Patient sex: M
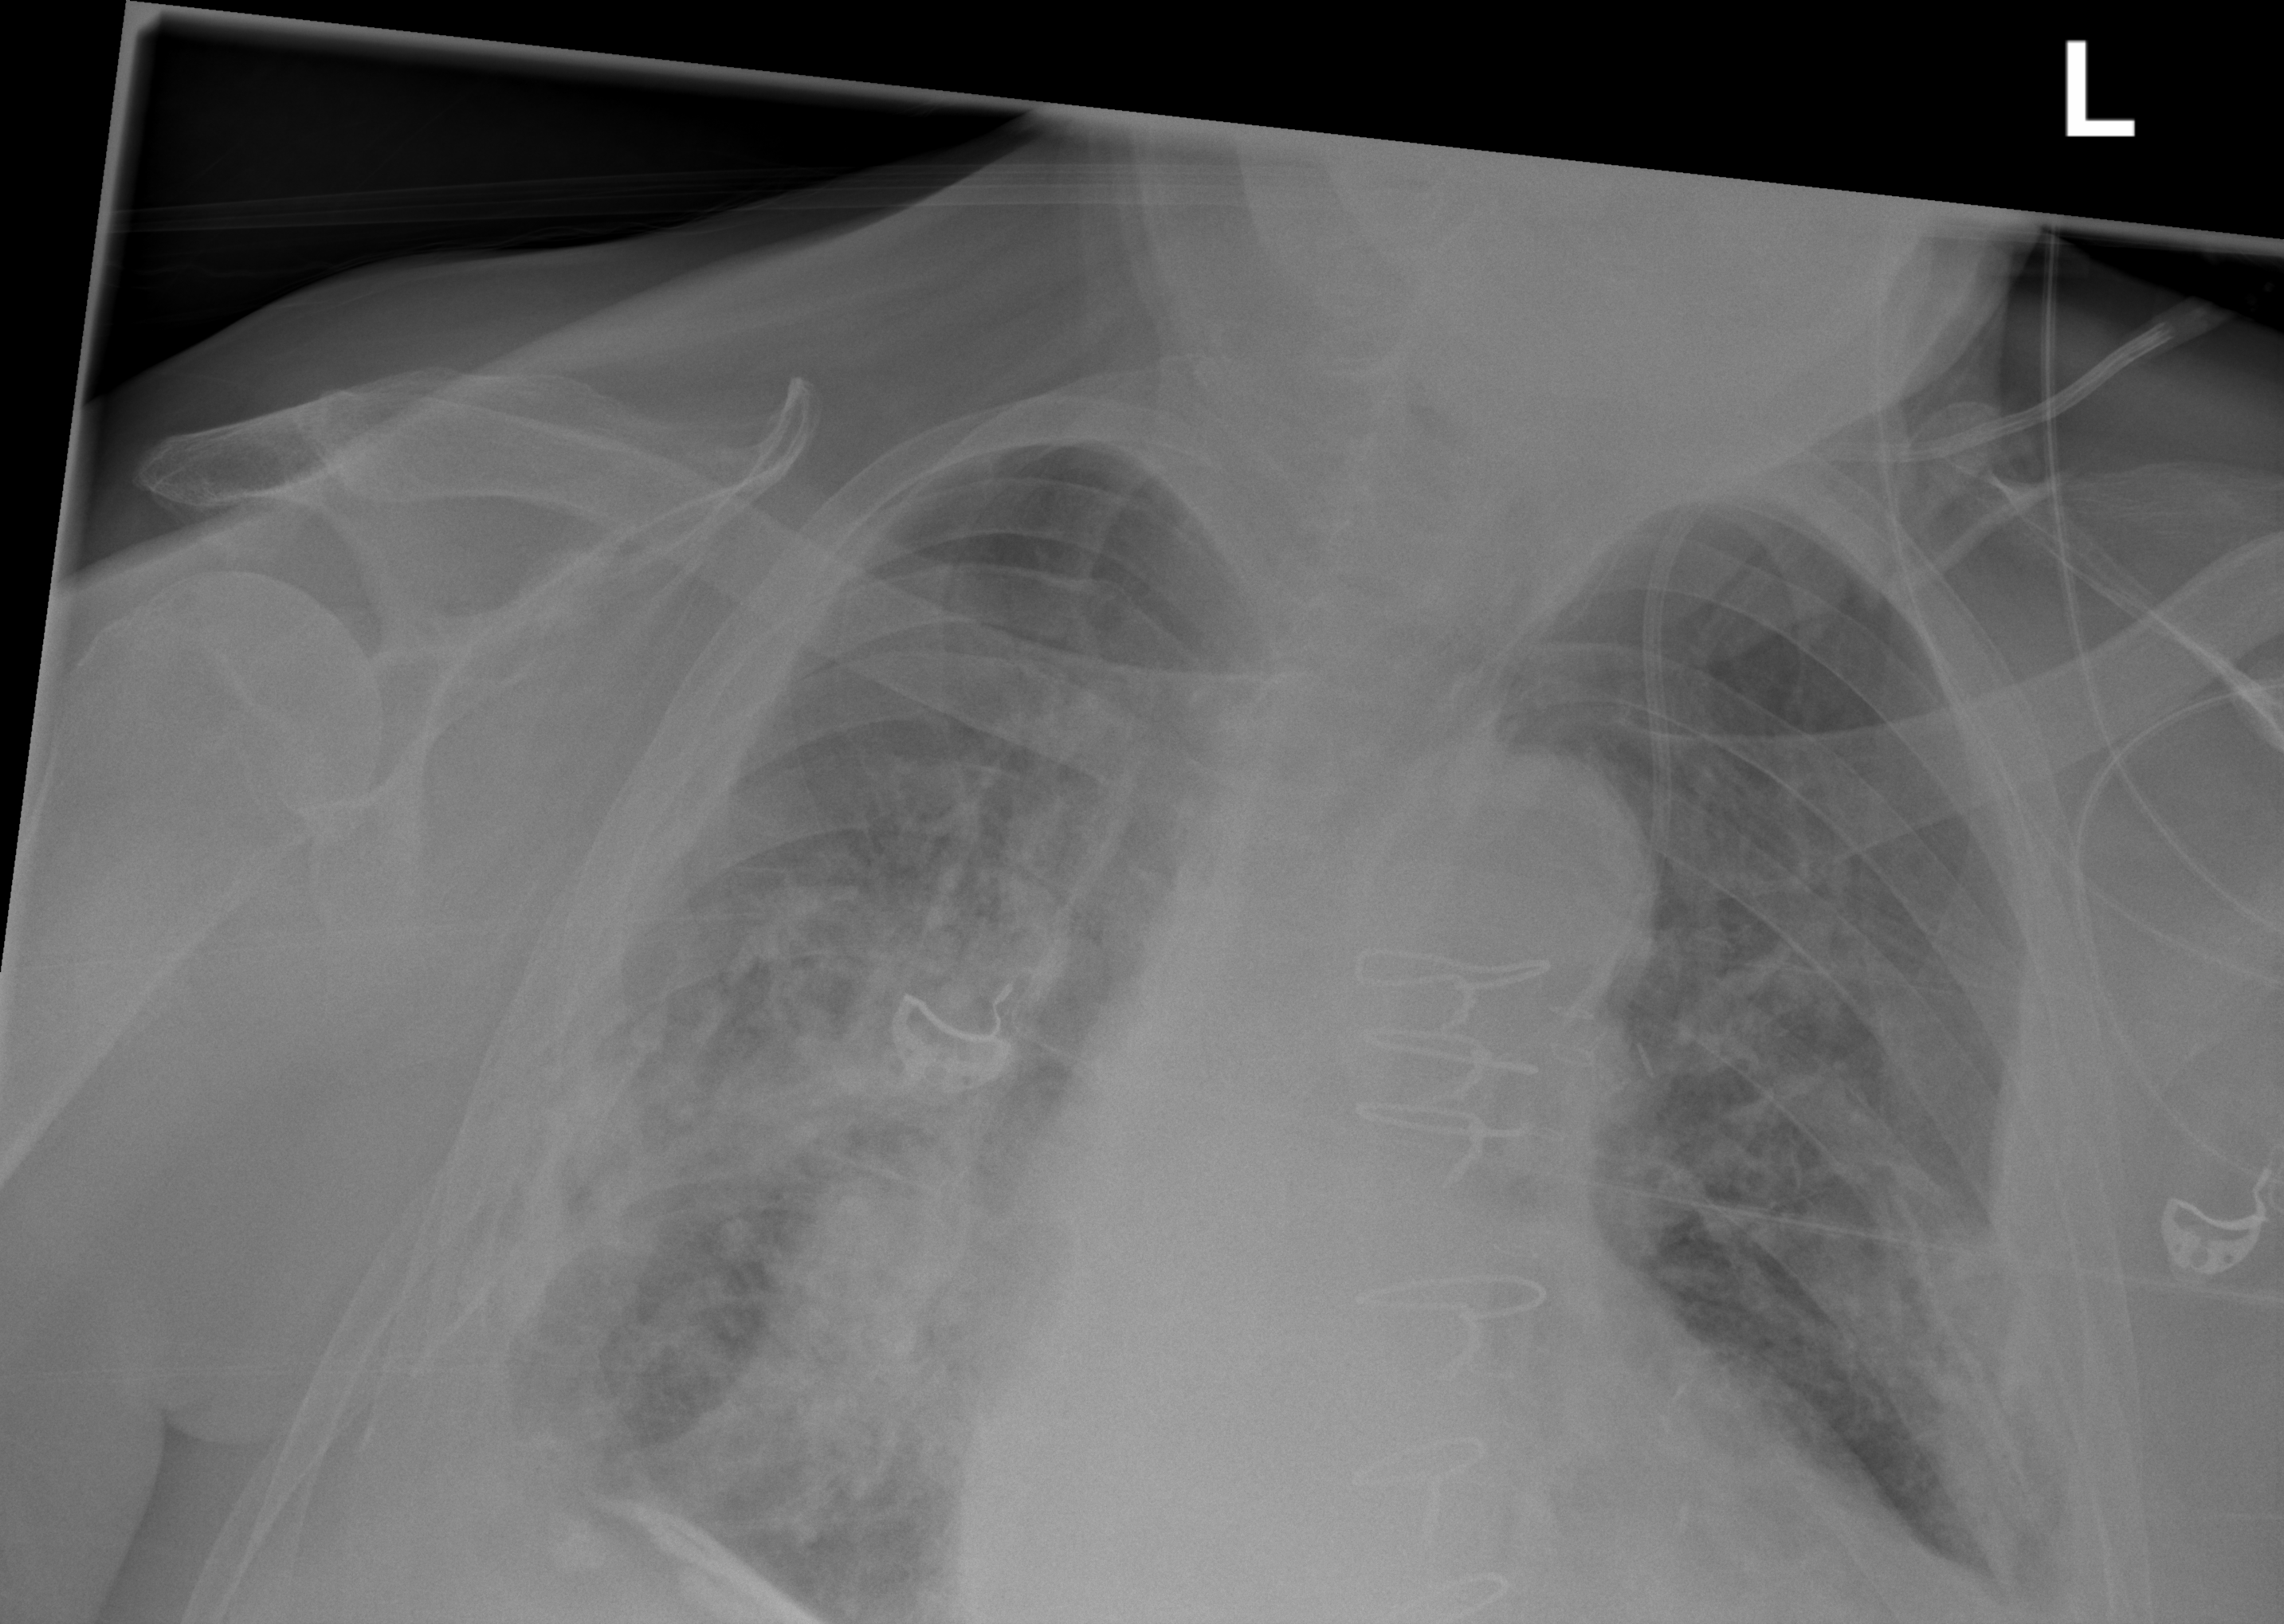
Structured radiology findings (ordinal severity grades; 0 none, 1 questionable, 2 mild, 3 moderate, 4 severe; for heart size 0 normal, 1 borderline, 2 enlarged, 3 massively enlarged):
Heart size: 2
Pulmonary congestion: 2
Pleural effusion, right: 2
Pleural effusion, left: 2
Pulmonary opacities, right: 3
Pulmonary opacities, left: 2
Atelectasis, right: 3
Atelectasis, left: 2